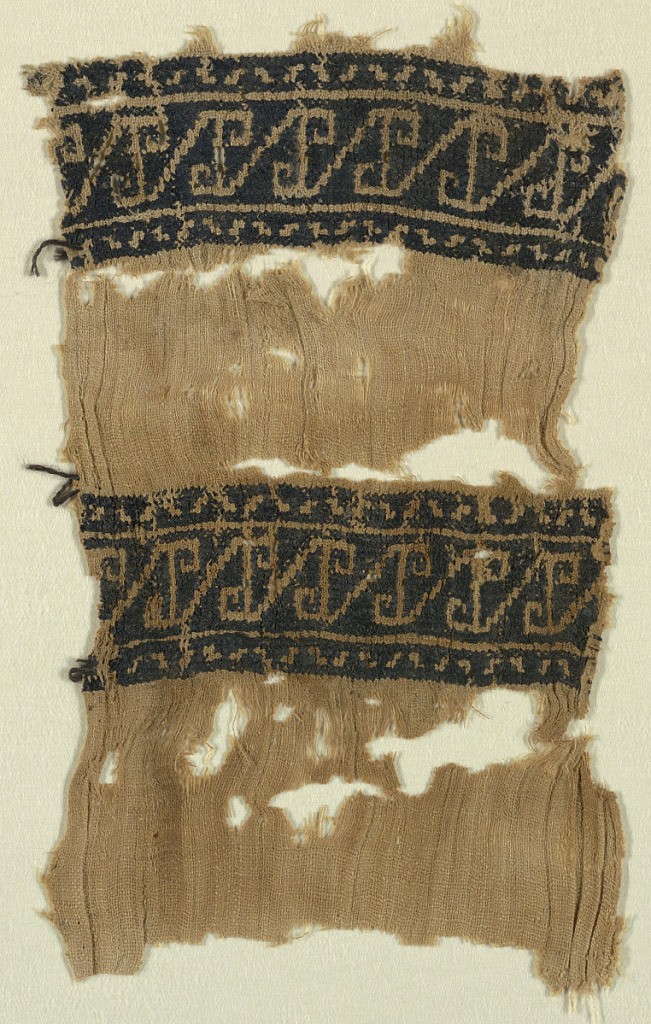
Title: Textile
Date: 12th–13th century
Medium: linen, silk Technique: embroidered
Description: Rectangle of undyed linen cloth with two crossing bands of black silk cross-stitch with angular running scroll within guard strips, in reserve.